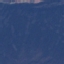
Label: HerbaceousVegetation